Brain MRI, t1w sequence, axial 2D slice.
Patient: age 55, sex M, weight 98 kg, height 1.98 m
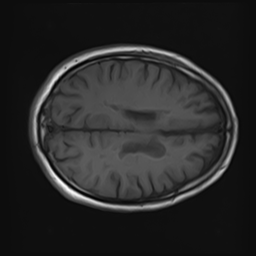